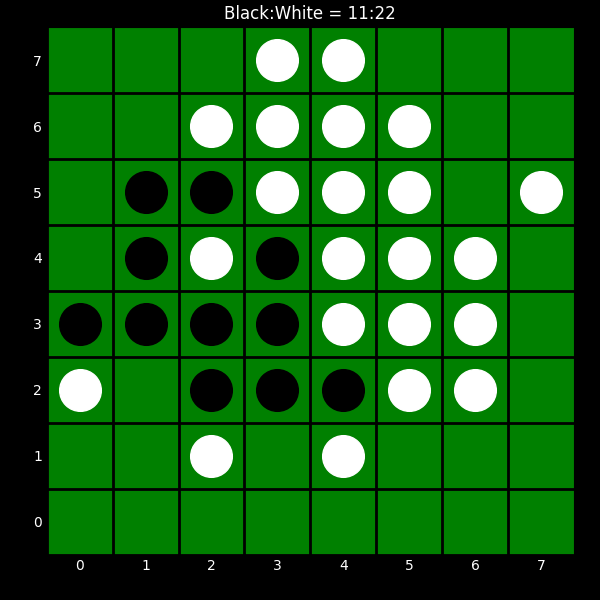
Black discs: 11
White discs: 22